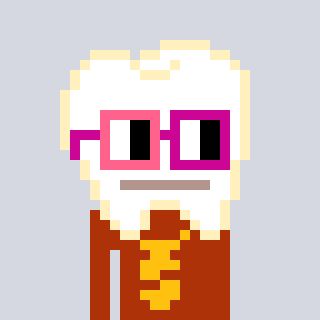
a pixel art character with square pink and red glasses, a tooth-shaped head and a hotbrown-colored body on a cool background